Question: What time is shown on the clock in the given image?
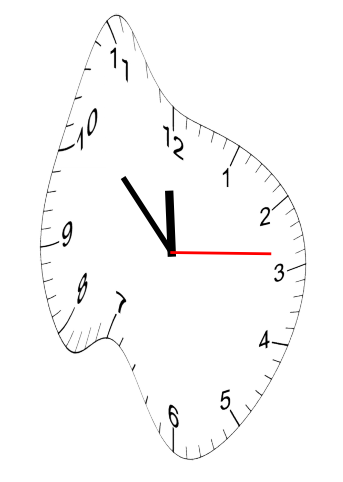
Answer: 11:52:14